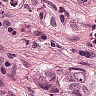
Metastatic tissue present: yes